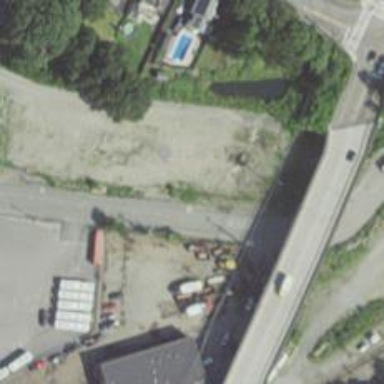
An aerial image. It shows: Unused railway yard.